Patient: sex M, age 62
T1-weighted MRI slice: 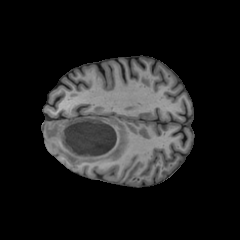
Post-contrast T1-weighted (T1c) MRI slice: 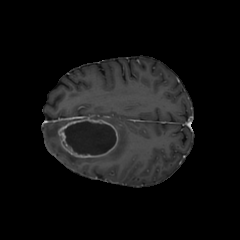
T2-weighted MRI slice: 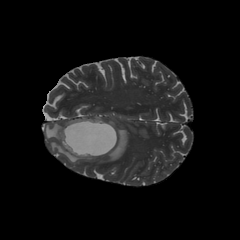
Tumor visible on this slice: yes
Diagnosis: Glioblastoma, IDH-wildtype
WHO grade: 4